Question: I have been writing my own library using Direct X and have hit an odd issue. Whilst trying to render an animating sprite I am simply seeing a big black square:

I have stepped through the code obsessively and have concluded that it must be something about the loading of the actual sprites, because everything that I can see in my code is fine. Obviously, I cannot step into the functions such as BltFast, and so cannot tell if my sprite surfaces are being blitted onto the backbuffer successfully.
Here are my load and render functions for the sprite:
'''
/**
* loads a bitmap file and copies it to a directdraw surface
*
* @param pID wait
* @param pFileName name of the bitmap file to load into memory
*/
void Sprite::Load (const char *pID, const char *pFileName)
{
// initialises the member variables with the new image id and file name
mID = pID;
mFileName = pFileName;
// creates the necessary variables
HBITMAP tHBM;
BITMAP tBM;
DDSURFACEDESC2 tDDSD;
IDirectDrawSurface7 *tDDS;
// stores bitmap image into HBITMAP handler
tHBM = static_cast<HBITMAP> (LoadImage (NULL, pFileName, IMAGE_BITMAP, 0, 0, LR_LOADFROMFILE | LR_CREATEDIBSECTION));
GetObject (tHBM, sizeof (tBM), &tBM);
// create surface for the HBITMAP to be copied onto
ZeroMemory (&tDDSD, sizeof (tDDSD));
tDDSD.dwSize = sizeof (tDDSD);
tDDSD.dwFlags = DDSD_CAPS | DDSD_HEIGHT | DDSD_WIDTH;
tDDSD.ddsCaps.dwCaps = DDSCAPS_OFFSCREENPLAIN;
tDDSD.dwWidth = tBM.bmWidth;
tDDSD.dwHeight = tBM.bmHeight;
DirectDraw::GetInstance ()->DirectDrawObject()->CreateSurface (&tDDSD, &tDDS, NULL);
// copying bitmap image onto surface
CopyBitmap(tDDS, tHBM, 0, 0, 0, 0);
// deletes bitmap image now that it has been used
DeleteObject(tHBM);
// stores the new width and height of the image
mSpriteWidth = tBM.bmWidth;
mSpriteHeight = tBM.bmHeight;
// sets the address of the bitmap surface to this temporary surface with the new bitmap image
mBitmapSurface = tDDS;
}
'''
'''
/**
* renders the sprites surface to the back buffer
*
* @param pBackBuffer surface to render the sprite to
* @param pX x co-ordinate to render to (default is 0)
* @param pY y co-ordinate to render to (default is 0)
*/
void Sprite::Render (LPDIRECTDRAWSURFACE7 &pBackBuffer, float pX, float pY)
{
if (mSpriteWidth > 800) mSpriteWidth = 800;
RECT tFrom;
tFrom.left = tFrom.top = 0;
tFrom.right = mSpriteWidth;
tFrom.bottom = mSpriteHeight;
// bltfast parameters are (position x, position y, dd surface, draw rect, wait flag)
// pBackBuffer->BltFast (0 + DirectDraw::GetInstance()->ScreenWidth(), 0, mBitmapSurface, &tFrom, DDBLTFAST_WAIT);
pBackBuffer->BltFast (static_cast<DWORD>(pX + DirectDraw::GetInstance()->ScreenWidth()),
static_cast<DWORD>(pY), mBitmapSurface, &tFrom, DDBLTFAST_WAIT);
}
'''
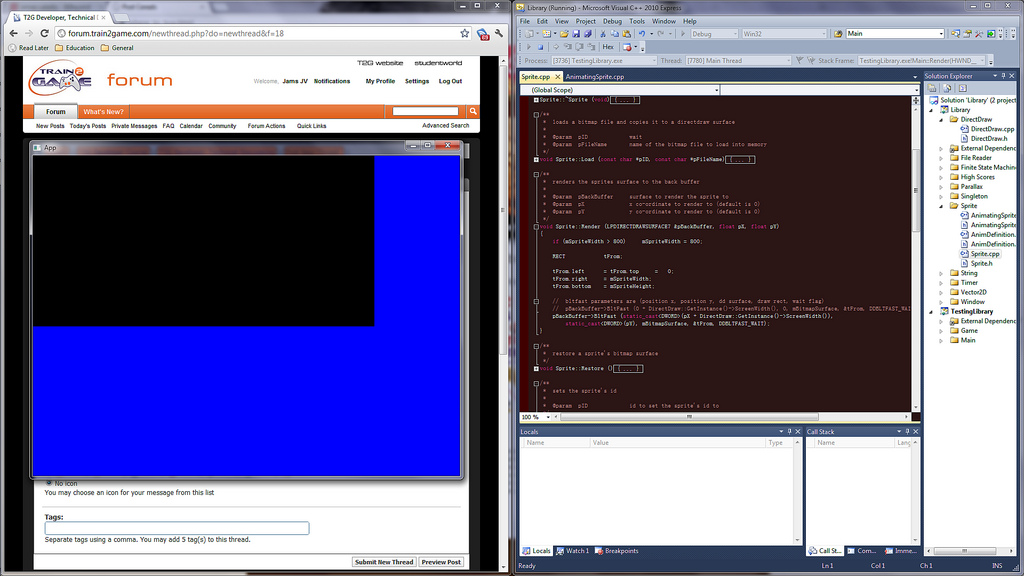
Answer: The surfaces were simply not a compatible format.
Here's the fixed copybitmap function which I now call in the load function:
'''
extern "C" HRESULT
DDCopyBitmap(IDirectDrawSurface7 * pdds, HBITMAP hbm, int x, int y,
int dx, int dy)
{
HDC hdcImage;
HDC hdc;
BITMAP bm;
DDSURFACEDESC2 ddsd;
HRESULT hr;
if (hbm == NULL || pdds == NULL)
return E_FAIL;
//
// Make sure this surface is restored.
//
pdds->Restore();
//
// Select bitmap into a memoryDC so we can use it.
//
hdcImage = CreateCompatibleDC(NULL);
if (!hdcImage)
OutputDebugString("createcompatible dc failed
");
SelectObject(hdcImage, hbm);
//
// Get size of the bitmap
//
GetObject(hbm, sizeof(bm), &bm);
dx = dx == 0 ? bm.bmWidth : dx; // Use the passed size, unless zero
dy = dy == 0 ? bm.bmHeight : dy;
//
// Get size of surface.
//
ddsd.dwSize = sizeof(ddsd);
ddsd.dwFlags = DDSD_HEIGHT | DDSD_WIDTH;
pdds->GetSurfaceDesc(&ddsd);
if ((hr = pdds->GetDC(&hdc)) == DD_OK)
{
StretchBlt(hdc, 0, 0, ddsd.dwWidth, ddsd.dwHeight, hdcImage, x, y,
dx, dy, SRCCOPY);
pdds->ReleaseDC(hdc);
}
DeleteDC(hdcImage);
return hr;
}
'''